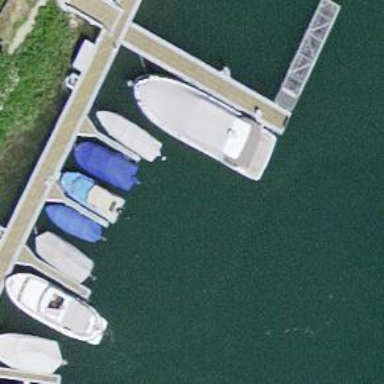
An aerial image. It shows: Man-made pier.